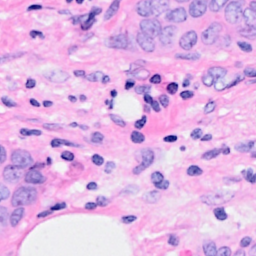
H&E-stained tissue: Breast